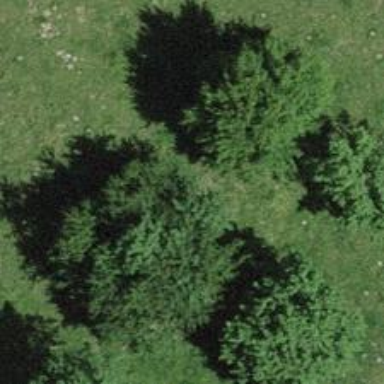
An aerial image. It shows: Agricultural area with deciduous broadleaved trees.